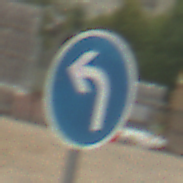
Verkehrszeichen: VorgeschriebeneFahrtrichtungLinks
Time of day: MorningAfternoon
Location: Outdoor (Suburban)
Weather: PartlyCloudy
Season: NotSpecified
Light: Natural